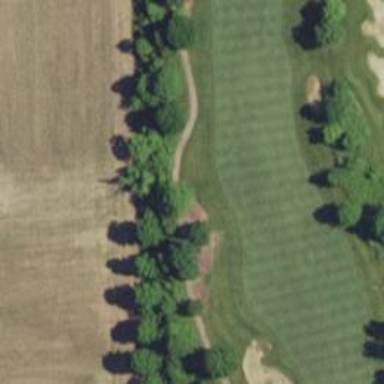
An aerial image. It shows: Service road designated as golf cart path.